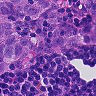
Metastatic tissue present: yes